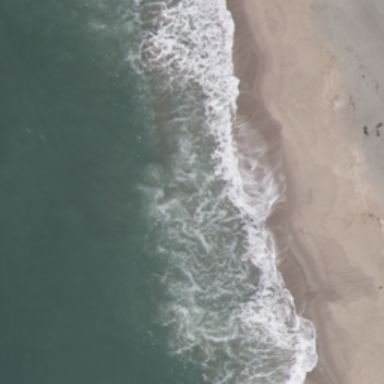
This is a beach with blue sea and white sands .